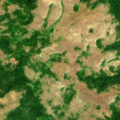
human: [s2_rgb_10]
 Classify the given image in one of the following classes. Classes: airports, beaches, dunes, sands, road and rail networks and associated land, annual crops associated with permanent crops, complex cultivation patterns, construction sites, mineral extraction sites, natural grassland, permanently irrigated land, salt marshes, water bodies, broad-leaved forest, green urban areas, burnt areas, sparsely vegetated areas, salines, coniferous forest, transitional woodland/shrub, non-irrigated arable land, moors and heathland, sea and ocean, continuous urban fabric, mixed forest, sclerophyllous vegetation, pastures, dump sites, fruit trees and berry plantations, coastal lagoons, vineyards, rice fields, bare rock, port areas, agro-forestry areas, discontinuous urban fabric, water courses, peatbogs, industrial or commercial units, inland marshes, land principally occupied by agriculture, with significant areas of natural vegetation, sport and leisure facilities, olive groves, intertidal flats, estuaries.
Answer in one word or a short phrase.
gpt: broad-leaved forest, natural grassland, transitional woodland/shrub